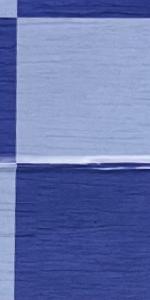
Label: Empty